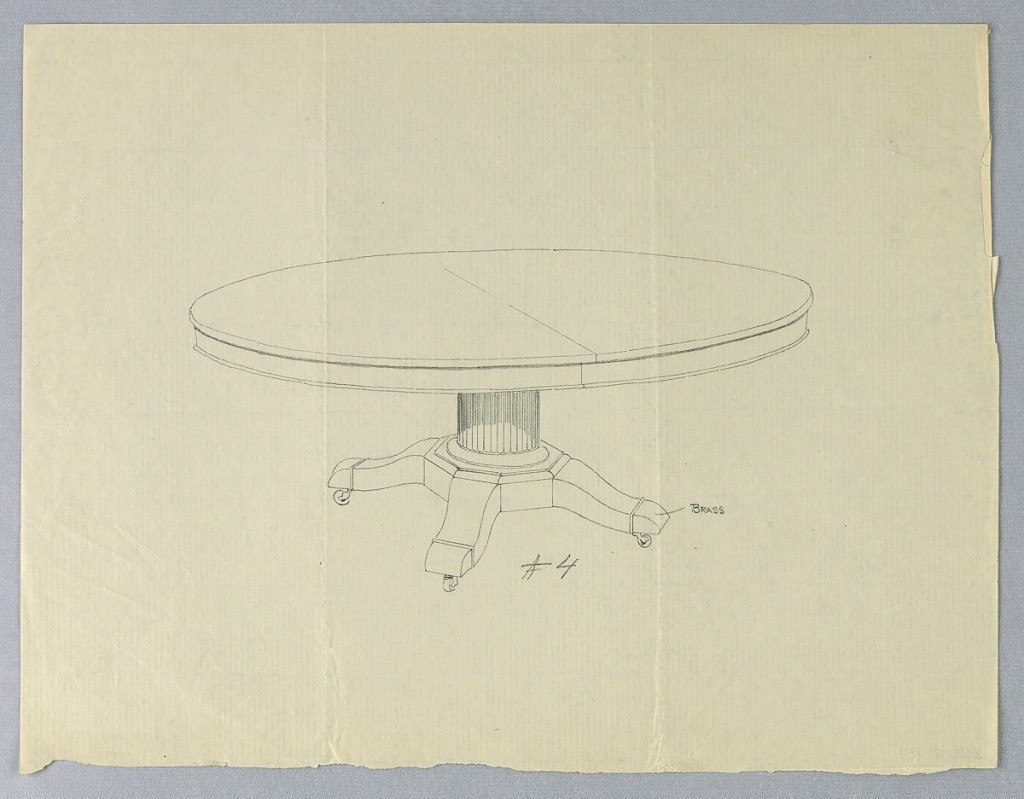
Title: Design for a Round Dining Table on Molded Base
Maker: A.N. Davenport Co.
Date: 1900–05
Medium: Graphite on thin, cream paper
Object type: Drawing
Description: Round molded top with dividing stretcher running across center raised on short molded columnar support sitting atop molded base terminating in 4 splayed legs on casters.